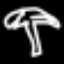
Label: palm tree